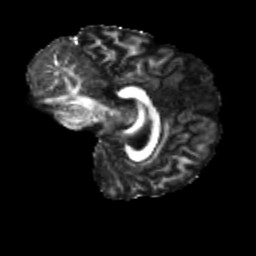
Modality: FA
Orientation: sagittal
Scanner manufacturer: siemens
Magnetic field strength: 3 T
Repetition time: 4 s
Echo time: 0.0594 s